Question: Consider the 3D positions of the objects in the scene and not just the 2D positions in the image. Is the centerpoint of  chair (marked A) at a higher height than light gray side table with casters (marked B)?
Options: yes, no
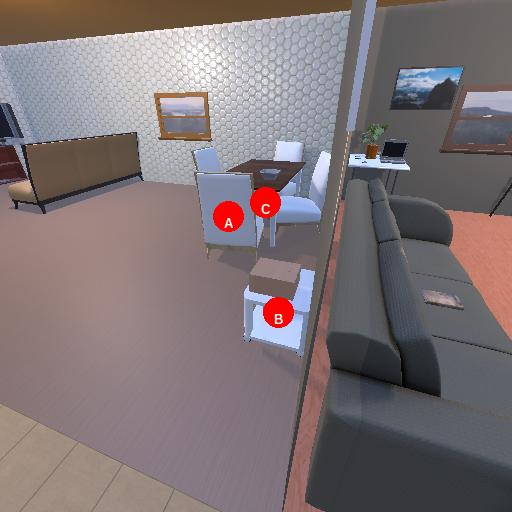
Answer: yes